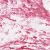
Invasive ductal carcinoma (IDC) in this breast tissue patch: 0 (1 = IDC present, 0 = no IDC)